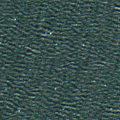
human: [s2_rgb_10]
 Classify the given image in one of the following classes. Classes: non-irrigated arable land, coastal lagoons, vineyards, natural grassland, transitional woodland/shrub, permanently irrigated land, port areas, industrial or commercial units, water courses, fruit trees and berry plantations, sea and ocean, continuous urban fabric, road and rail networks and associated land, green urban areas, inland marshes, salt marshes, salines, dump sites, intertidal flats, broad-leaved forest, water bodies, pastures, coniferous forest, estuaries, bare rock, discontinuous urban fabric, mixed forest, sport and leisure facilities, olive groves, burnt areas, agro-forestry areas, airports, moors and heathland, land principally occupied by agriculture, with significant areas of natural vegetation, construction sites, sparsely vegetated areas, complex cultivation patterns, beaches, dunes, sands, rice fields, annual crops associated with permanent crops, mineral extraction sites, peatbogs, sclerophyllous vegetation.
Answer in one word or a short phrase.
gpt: sea and ocean